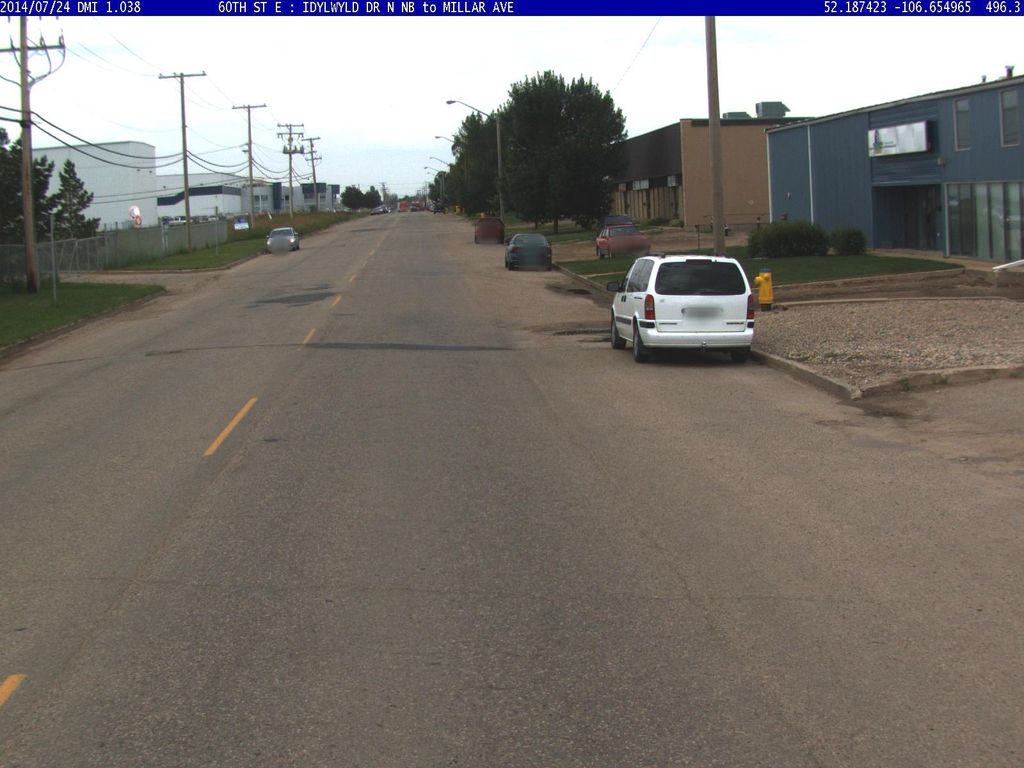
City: saskatoon